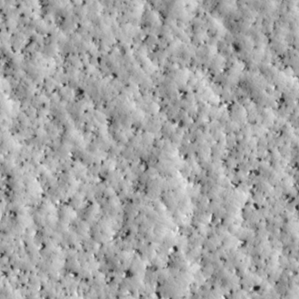
Label: non_frost